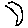
Label: moon